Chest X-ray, PA view. Patient: 63 years old, sex F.
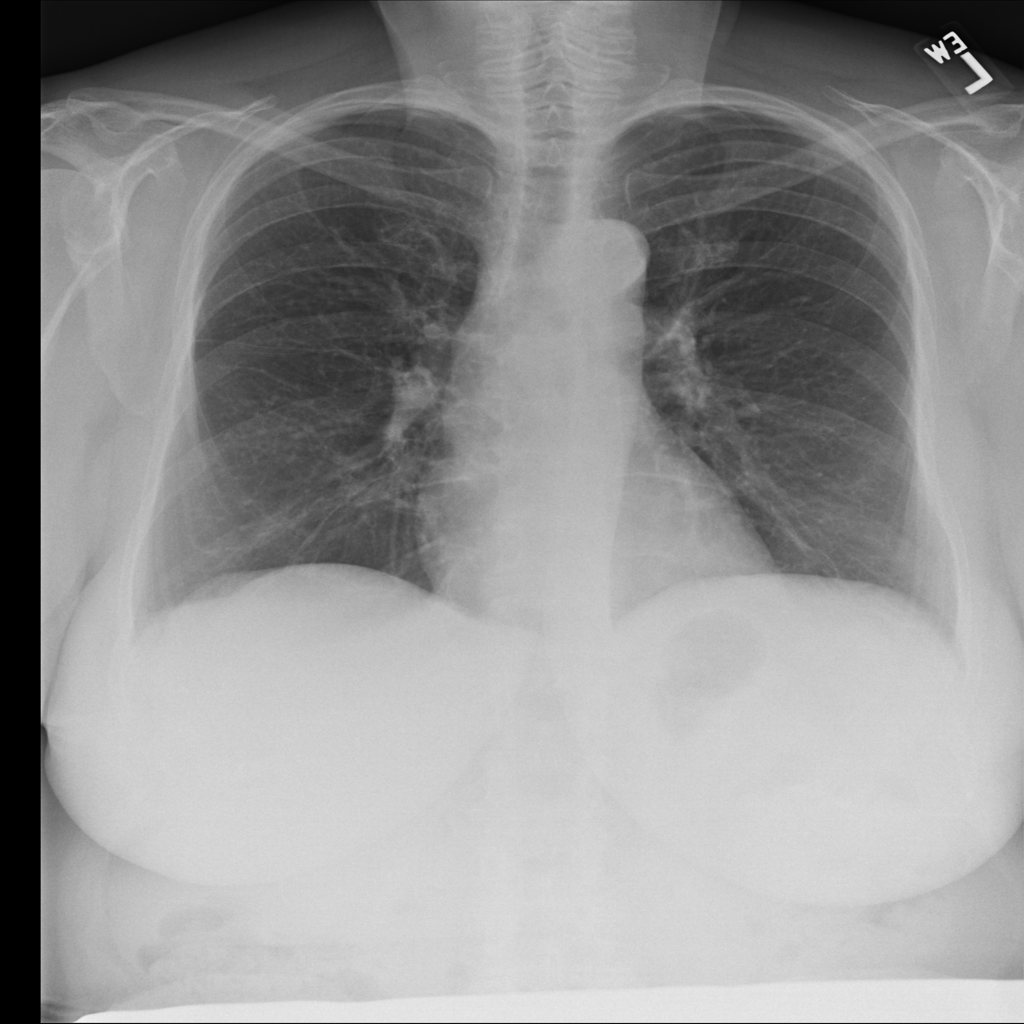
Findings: No Finding